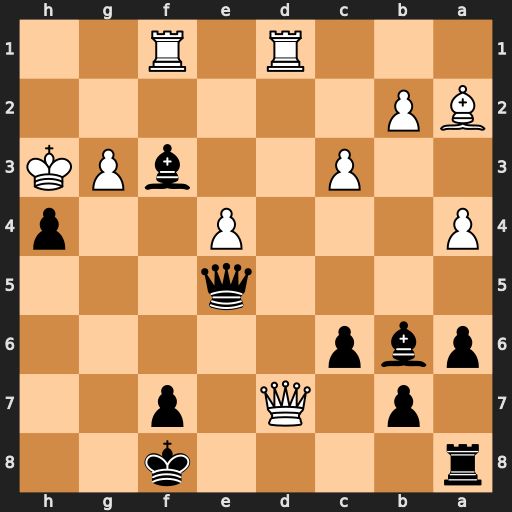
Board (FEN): r4k2/1p1Q1p2/pbp5/4q3/P3P2p/2P2bPK/BP6/3R1R2
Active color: b
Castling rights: -
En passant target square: -
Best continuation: Qxg3#